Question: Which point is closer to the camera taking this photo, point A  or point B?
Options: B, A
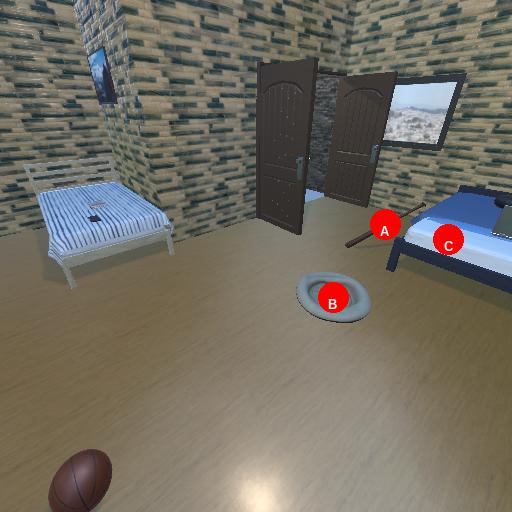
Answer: B